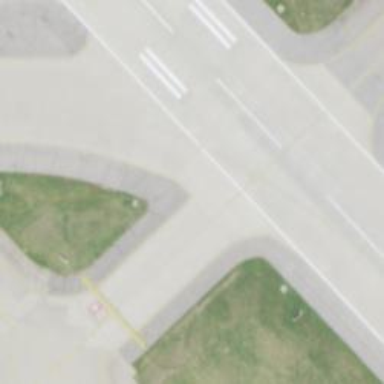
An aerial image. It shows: View of taxiway at the airport.